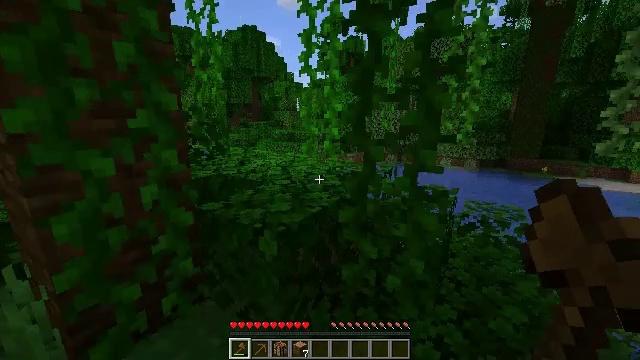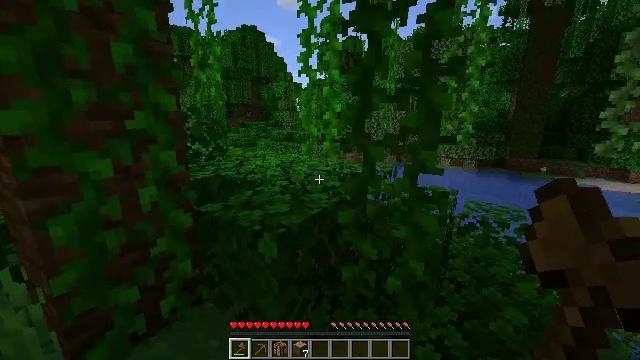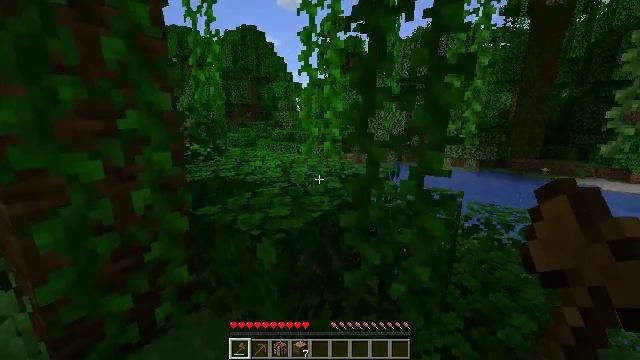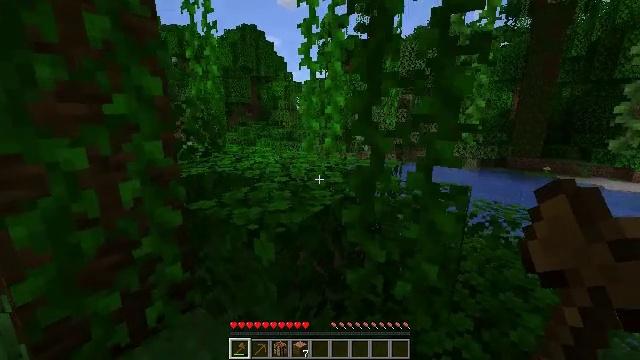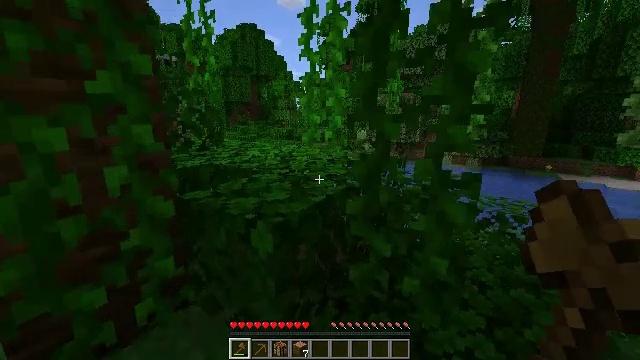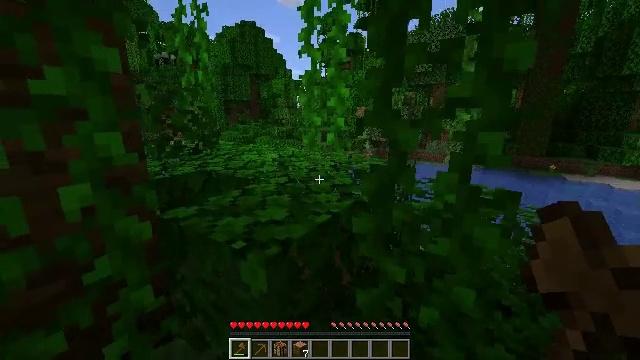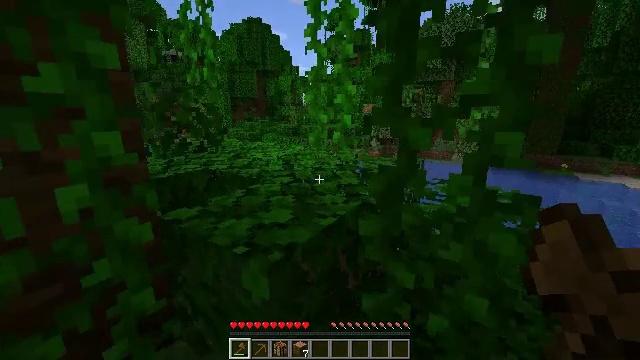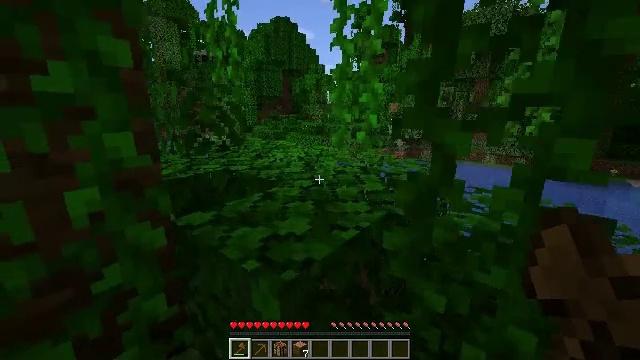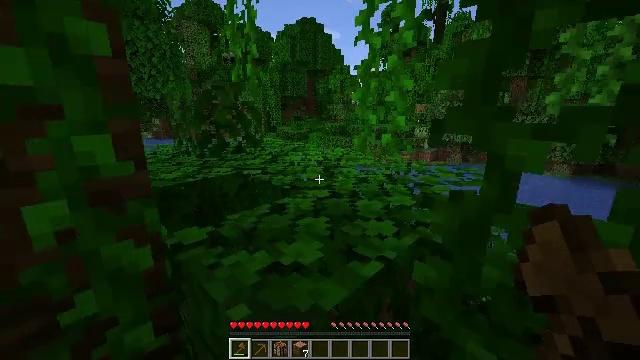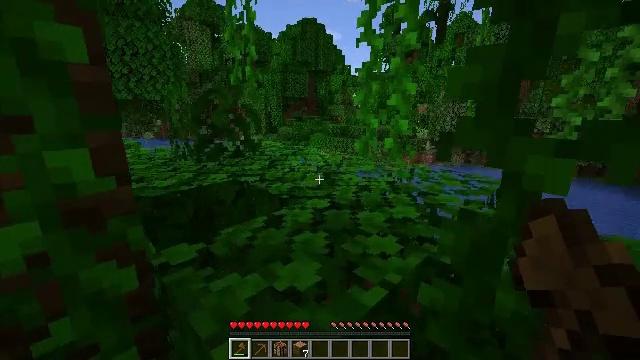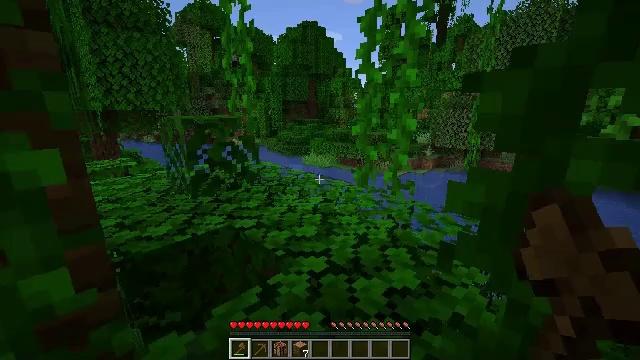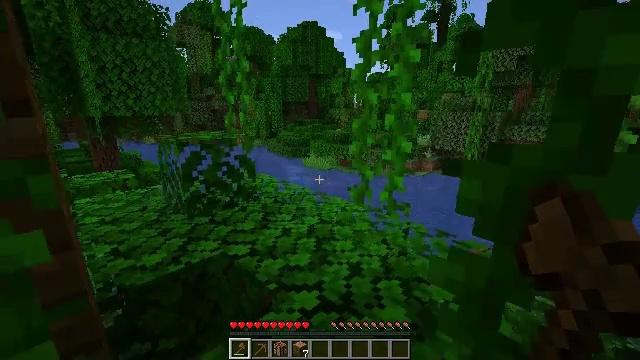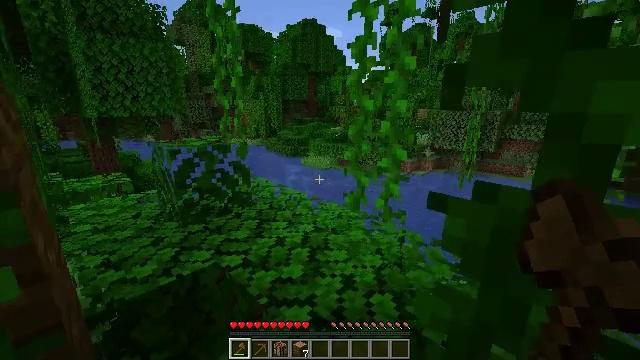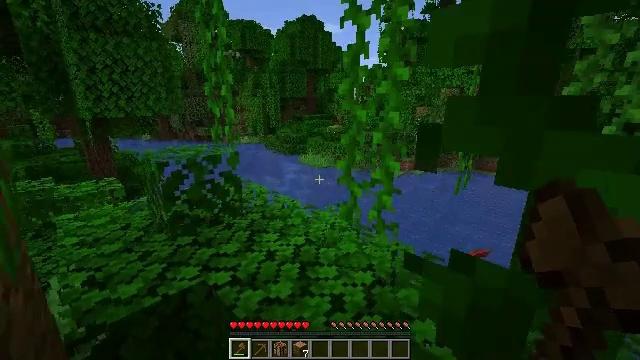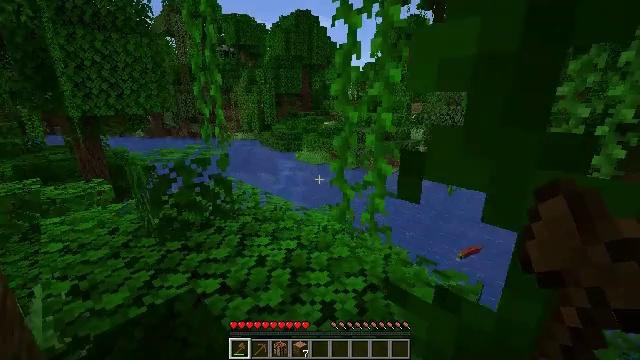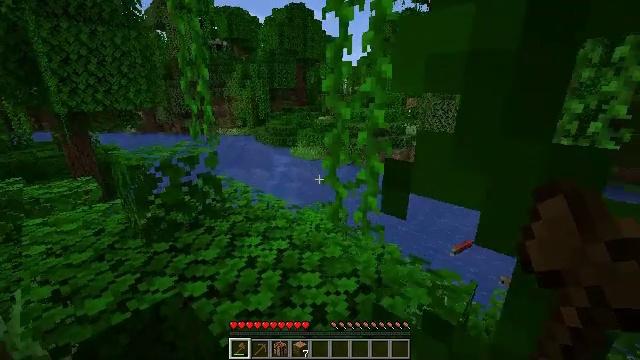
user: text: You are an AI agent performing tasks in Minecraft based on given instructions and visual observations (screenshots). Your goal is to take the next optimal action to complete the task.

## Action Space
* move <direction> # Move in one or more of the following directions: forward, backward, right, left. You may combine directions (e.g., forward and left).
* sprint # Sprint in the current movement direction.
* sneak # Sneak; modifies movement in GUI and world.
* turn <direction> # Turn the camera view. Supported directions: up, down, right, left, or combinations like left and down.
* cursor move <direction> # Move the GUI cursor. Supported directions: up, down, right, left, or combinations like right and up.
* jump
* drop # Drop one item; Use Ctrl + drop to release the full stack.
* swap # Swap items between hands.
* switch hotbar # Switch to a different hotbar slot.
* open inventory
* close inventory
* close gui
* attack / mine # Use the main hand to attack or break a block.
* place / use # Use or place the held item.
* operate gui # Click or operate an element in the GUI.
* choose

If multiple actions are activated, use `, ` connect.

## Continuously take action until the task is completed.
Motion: motion action
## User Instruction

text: Mine the grass in the plains.
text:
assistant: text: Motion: move forward
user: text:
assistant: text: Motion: move forward
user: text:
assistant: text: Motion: move forward
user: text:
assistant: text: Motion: move forward
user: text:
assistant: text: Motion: move forward
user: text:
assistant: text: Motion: move forward, turn left
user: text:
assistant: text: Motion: move forward, turn left
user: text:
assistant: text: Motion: move forward, turn left
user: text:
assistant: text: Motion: move forward, jump
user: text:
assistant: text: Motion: move forward, jump
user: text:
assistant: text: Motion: move forward, jump
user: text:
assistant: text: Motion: move forward, jump
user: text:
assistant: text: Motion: move forward
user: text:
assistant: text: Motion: move forward
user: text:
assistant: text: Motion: move forward, turn right and down
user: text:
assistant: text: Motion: move forward
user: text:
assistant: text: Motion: move forward
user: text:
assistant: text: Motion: move forward
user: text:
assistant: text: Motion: move forward
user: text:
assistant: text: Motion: move forward and move left, turn right
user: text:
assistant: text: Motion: move forward and move left, turn right
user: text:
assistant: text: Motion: move forward and move left
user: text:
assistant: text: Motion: move forward and move left
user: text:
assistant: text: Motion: move forward and move left
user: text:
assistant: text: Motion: move forward, turn left and down
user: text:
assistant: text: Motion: move forward, turn left and down
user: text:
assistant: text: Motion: turn left and down
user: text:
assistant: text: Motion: turn left and down
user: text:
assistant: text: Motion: turn left and up
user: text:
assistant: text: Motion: turn left and up